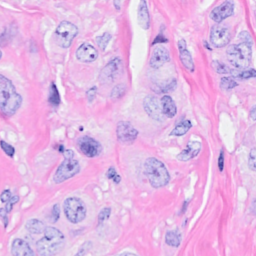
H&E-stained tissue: Breast